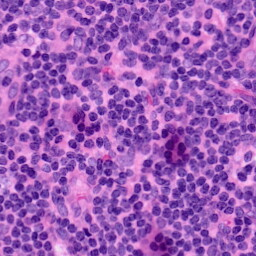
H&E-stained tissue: LymphNode